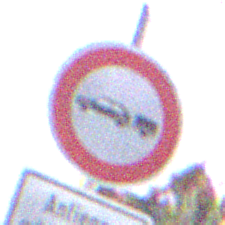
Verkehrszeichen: VerbotPersonenkraftwagenMitAnhaenger
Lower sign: PersonengruppenFrei2
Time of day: Night
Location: Outdoor (Suburban)
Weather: PartlyCloudy
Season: NotSpecified
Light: Artificial